Question: VBScript does delivers an "Illegal Argument" message when trying to write the text shown below to file using the following code. If I change resultStr to some test text, it works. What could be the problem?
'''
Set resFile = fs.CreateTextfile(resFilePath, true)
resFile.write resultStr
resFile.close
'''
---
Contents of resultStr:

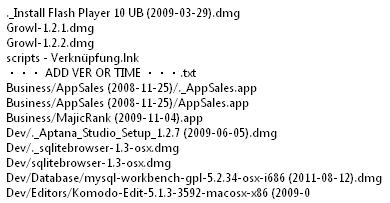
Answer: Your string looks like it contains non-ASCII characters. You need to pass an extra 'True' argument to 'CreateTextfile' to open the text file using a Unicode encoding (probably UTF-16 on Windows).
If you want to write UTF-8 to the file, see <URL>.